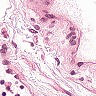
Metastatic tissue present: no